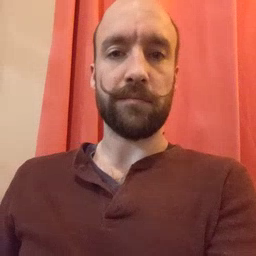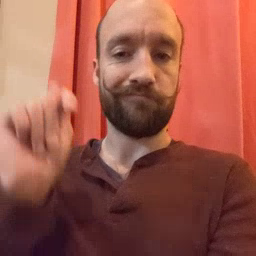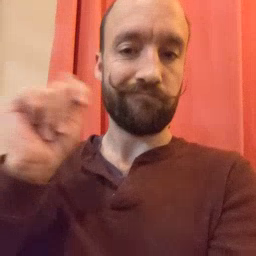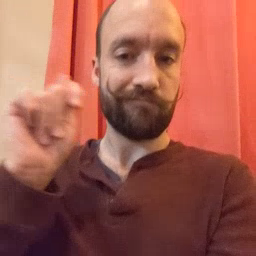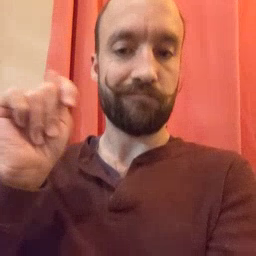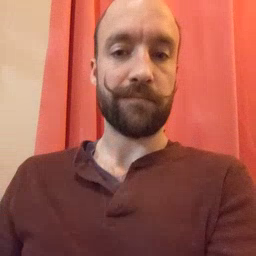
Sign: potty